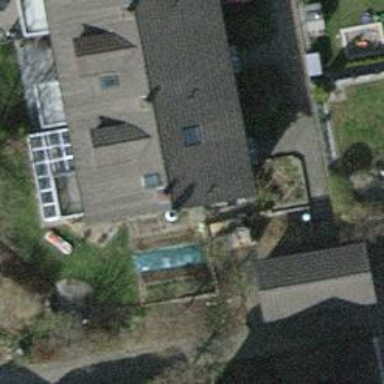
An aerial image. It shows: Terrace building.